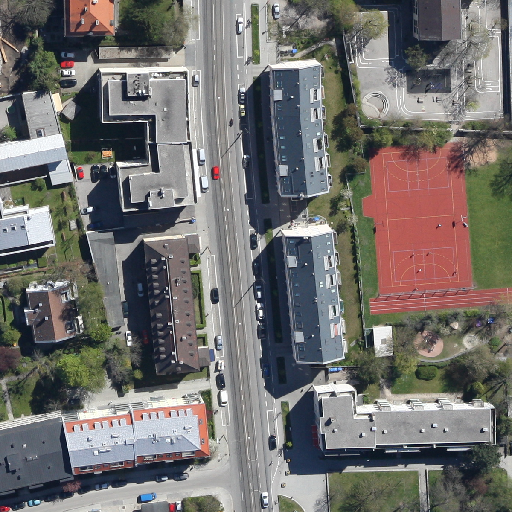
Referring expression: light-duty vehicle in the parking area